Question: I am trying to position elements centrally, and in other positions within a fixed, centered box which overlays (when the user scrolls, the overlay-box stays put) my whole mobile site.
I have attached an image diagram to demonstrate what i'm trying to achieve:

Extra details include:
- -
Any help is greatly appreciated. Cheers.
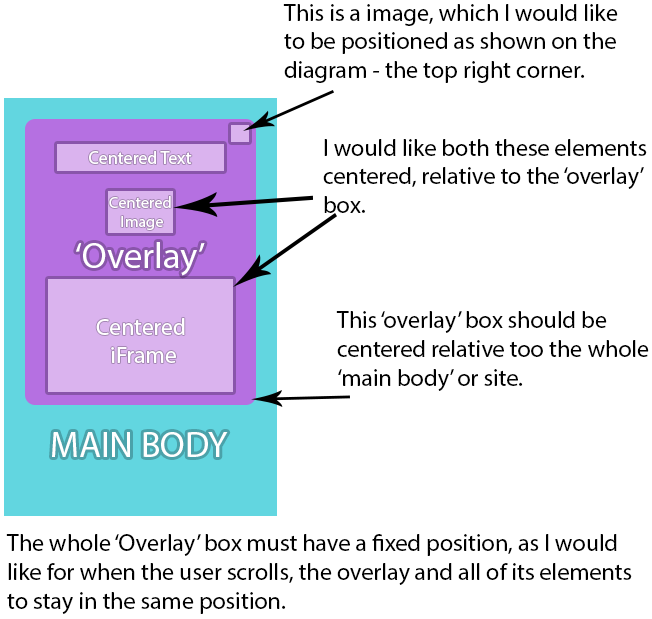
Answer: Check out the code. This mostly requires the use of relative and absolute positioning. You can tweak a bit to meet your needs
'''
<div class="body" style="position:relative">
<div class="box">
<div class="box1"></div>
<div style="clear:both;height:20px"></div>
<div class="child"></div>
<div style="clear:both;height:20px"></div>
<div class="child"></div>
</div>
</div>
'''
'''
.body{
width:400px;
height:250px;
background-color:#888;
}
.box{
width:80%;
height:150px;
border:1px solid #FFF;
position:relative;
margin:auto;
top:10%;
}
.child {
height:10px;
width:50px;
position:relative;
margin:auto;
background-color:red;
}
.box1{
width:10%;
height:10%;
border:1px solid #FFF;
position:absolute;
top:0;
right:0;
}
'''
I have added the fiddle too. <URL>